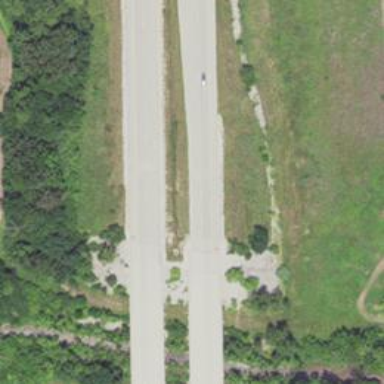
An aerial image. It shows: Trunk highway with bridge.